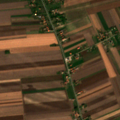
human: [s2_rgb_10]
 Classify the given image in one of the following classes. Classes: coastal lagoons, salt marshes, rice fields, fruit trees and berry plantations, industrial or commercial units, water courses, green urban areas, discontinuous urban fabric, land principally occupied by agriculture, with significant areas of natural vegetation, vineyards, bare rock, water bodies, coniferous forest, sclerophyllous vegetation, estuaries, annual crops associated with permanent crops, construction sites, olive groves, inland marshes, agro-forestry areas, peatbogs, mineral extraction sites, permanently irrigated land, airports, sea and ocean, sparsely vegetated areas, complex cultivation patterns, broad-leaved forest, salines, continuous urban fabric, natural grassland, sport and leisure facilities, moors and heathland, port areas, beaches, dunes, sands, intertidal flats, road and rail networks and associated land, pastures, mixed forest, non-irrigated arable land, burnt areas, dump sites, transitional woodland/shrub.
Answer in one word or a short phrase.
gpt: discontinuous urban fabric, non-irrigated arable land, complex cultivation patterns